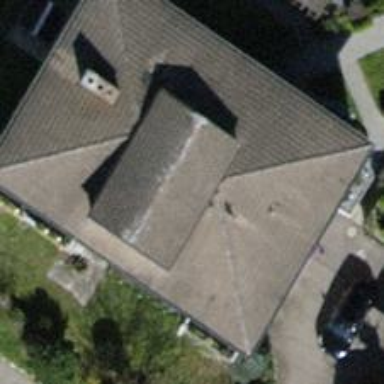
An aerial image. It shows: Building with hipped roof.